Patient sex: F
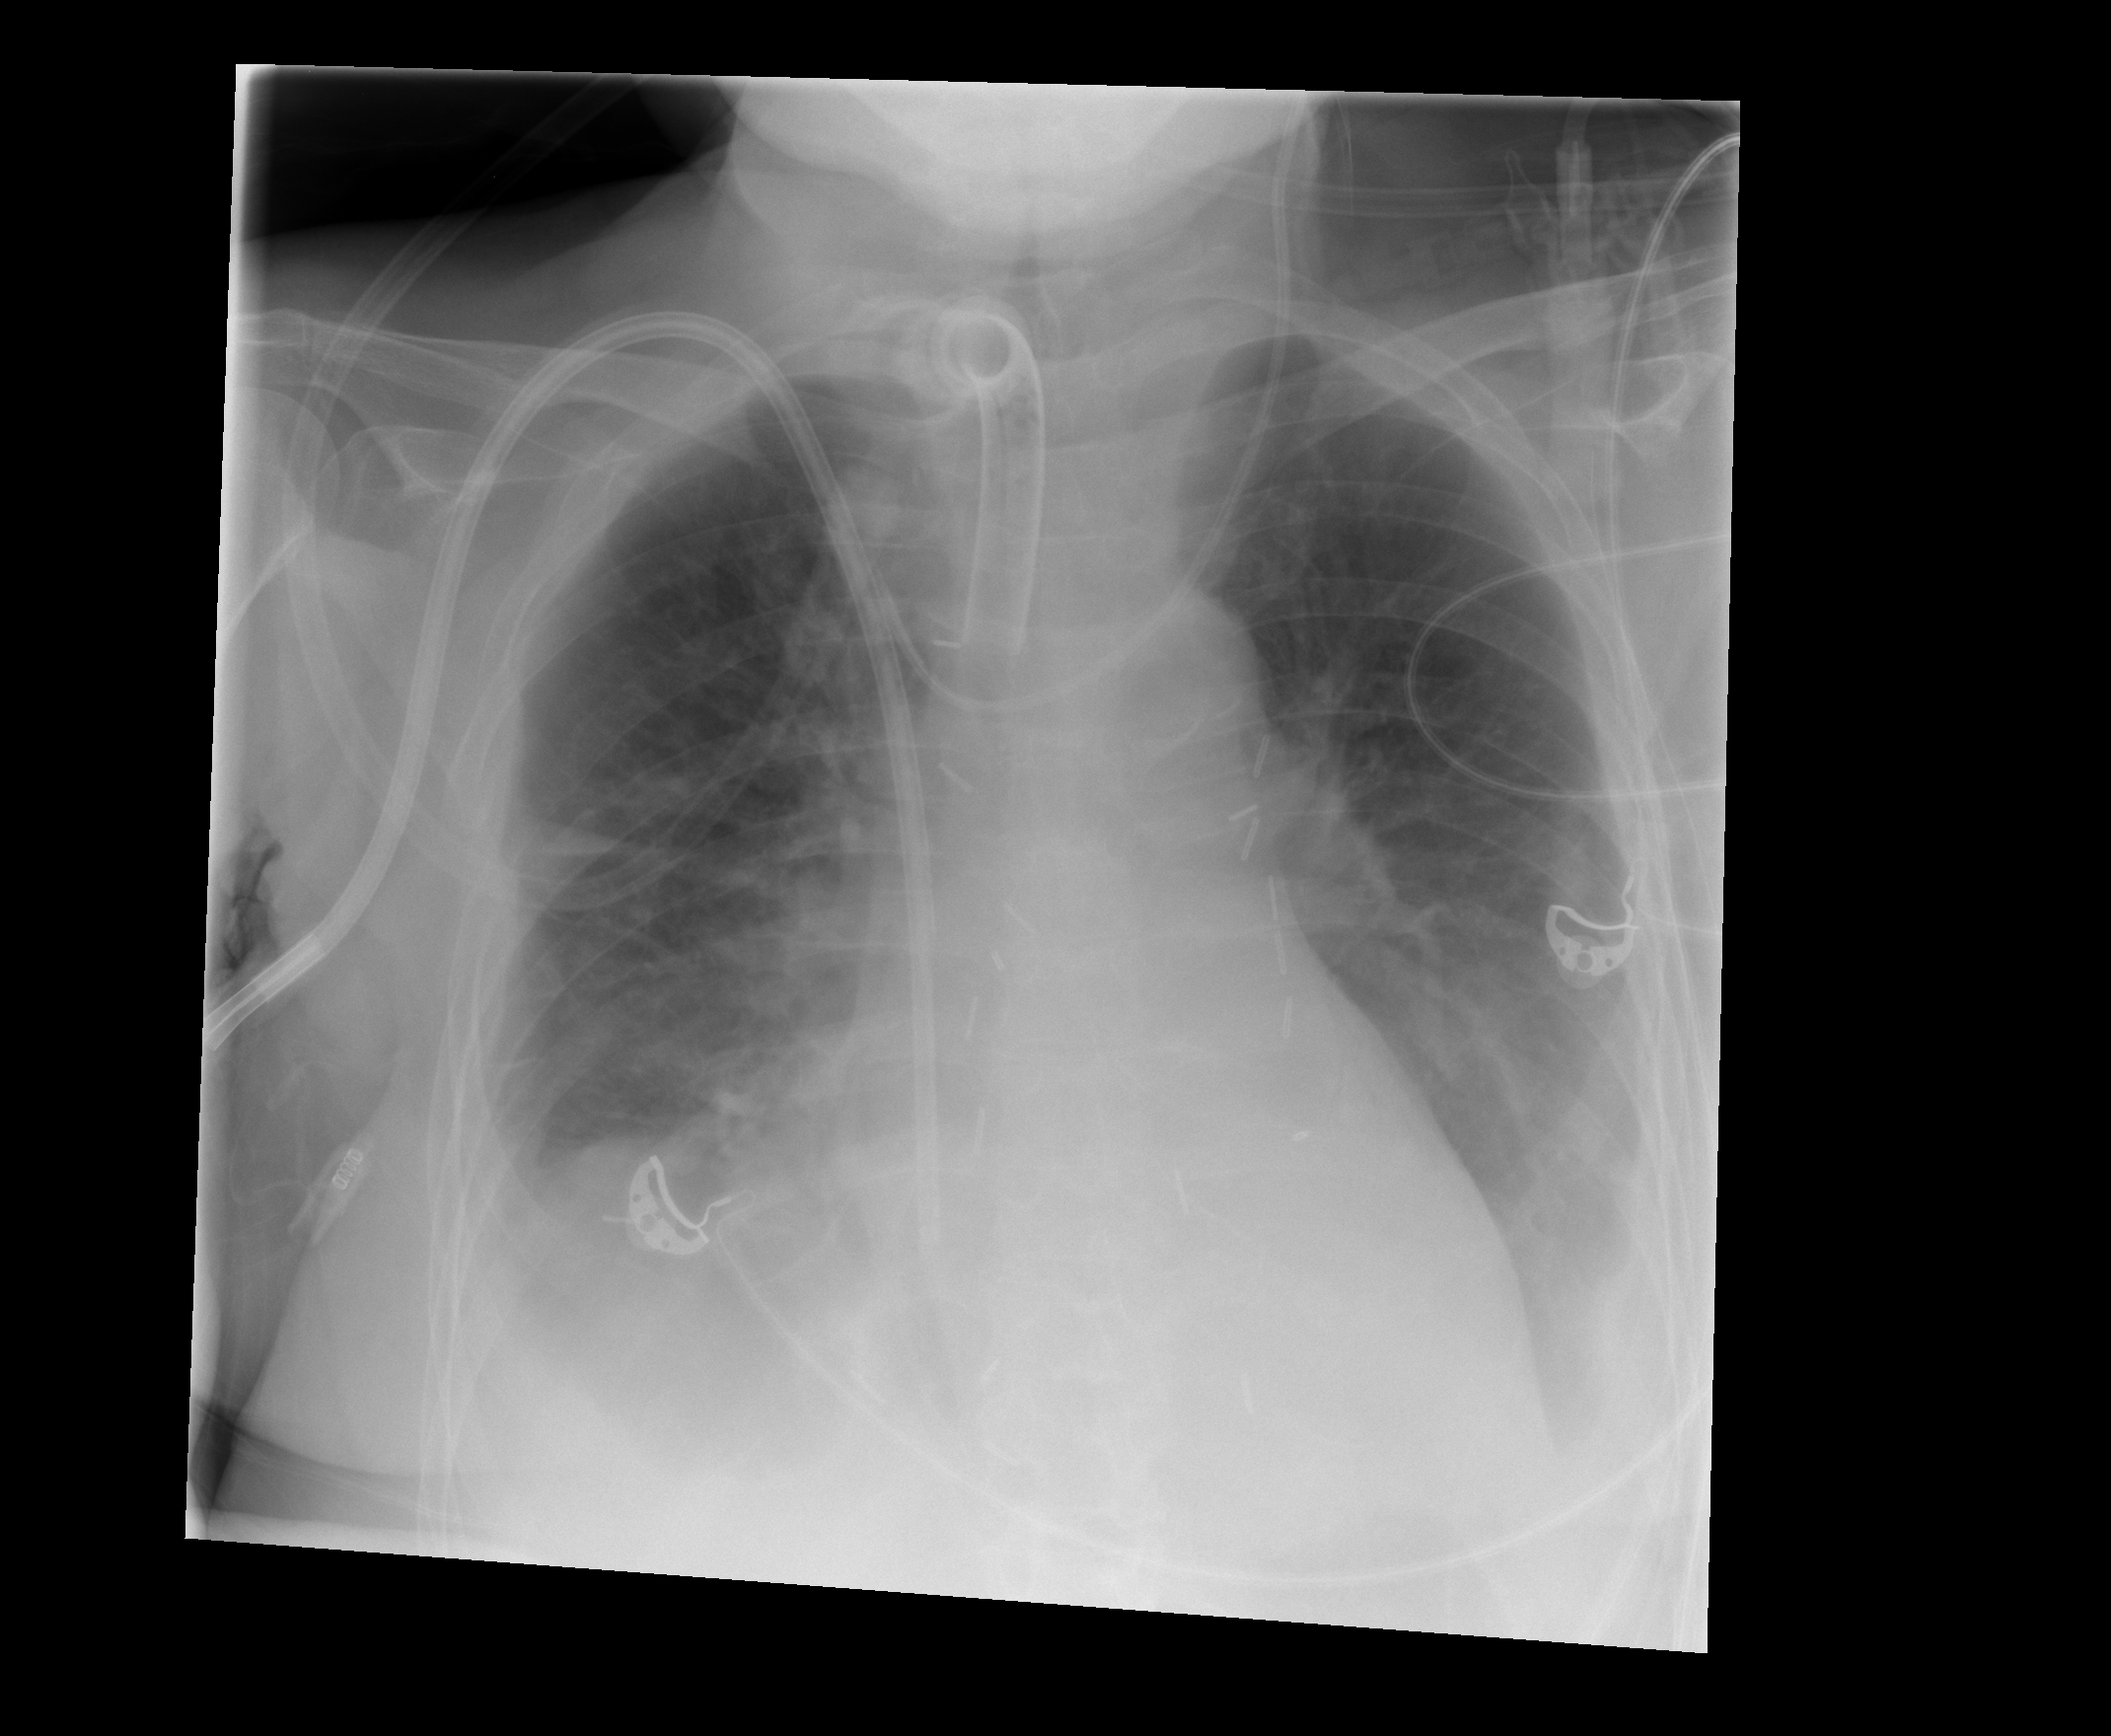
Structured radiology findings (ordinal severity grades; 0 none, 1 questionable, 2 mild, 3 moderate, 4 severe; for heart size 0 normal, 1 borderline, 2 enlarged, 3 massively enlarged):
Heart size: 2
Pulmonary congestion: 0
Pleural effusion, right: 2
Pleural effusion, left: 2
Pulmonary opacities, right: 2
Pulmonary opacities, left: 0
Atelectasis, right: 2
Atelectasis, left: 2